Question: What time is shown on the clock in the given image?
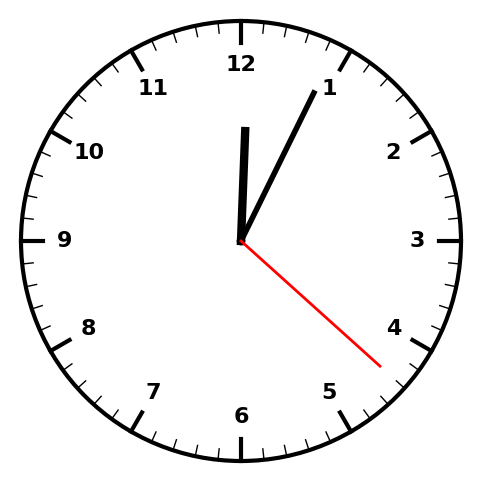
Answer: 12:04:22